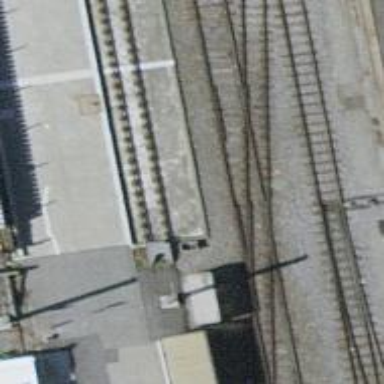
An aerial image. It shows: Railway buffer stop.